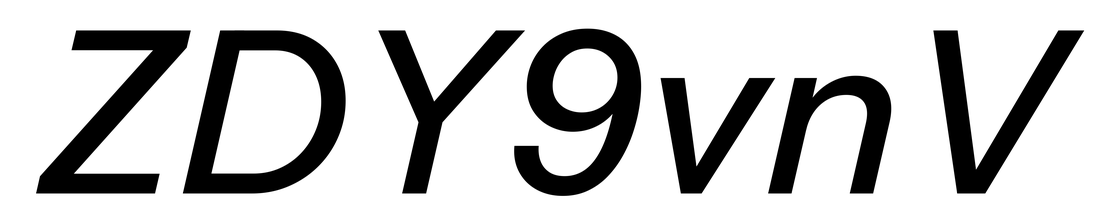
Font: InstrumentSans-Italic_Medium_Italic